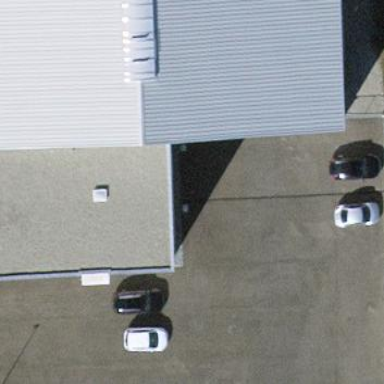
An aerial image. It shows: Industrial building with flat white roof. The roof color is gainsboro.